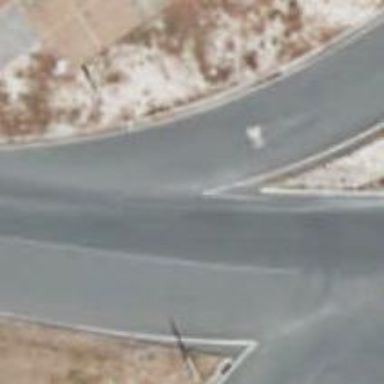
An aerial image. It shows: Road with "give way" sign.